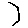
Label: hexagon